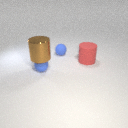
small blue rubber sphere below large brown metal cylinder